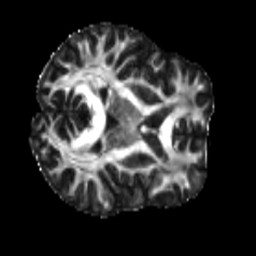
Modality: FA
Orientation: axial
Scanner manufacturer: siemens
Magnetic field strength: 3 T
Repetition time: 4 s
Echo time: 0.0594 s